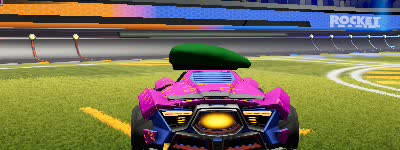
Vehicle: werewolf